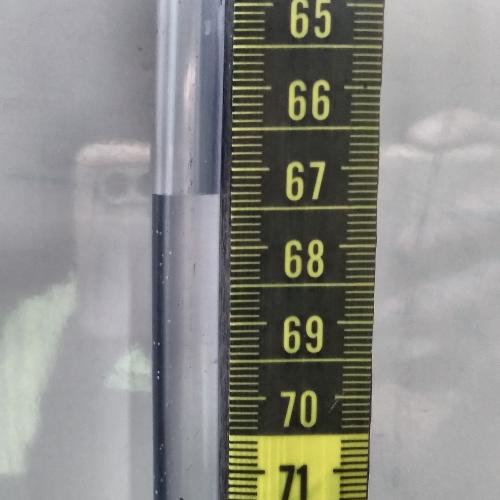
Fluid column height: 67.3 cm